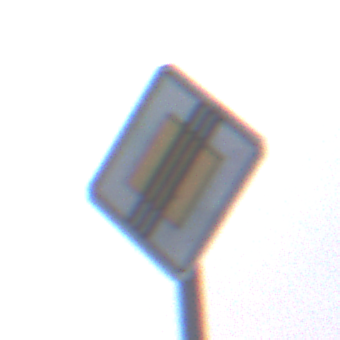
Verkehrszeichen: EndeVorfahrtsstrasse
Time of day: SunriseSunset
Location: Outdoor (Nature)
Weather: Overcast
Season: NotSpecified
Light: Natural